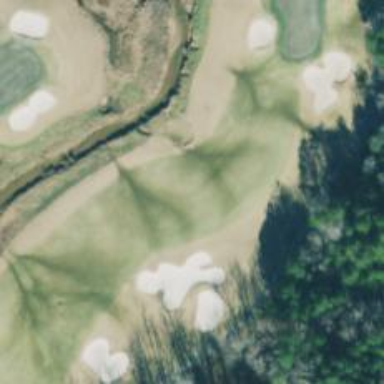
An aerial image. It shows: View of golf hole.